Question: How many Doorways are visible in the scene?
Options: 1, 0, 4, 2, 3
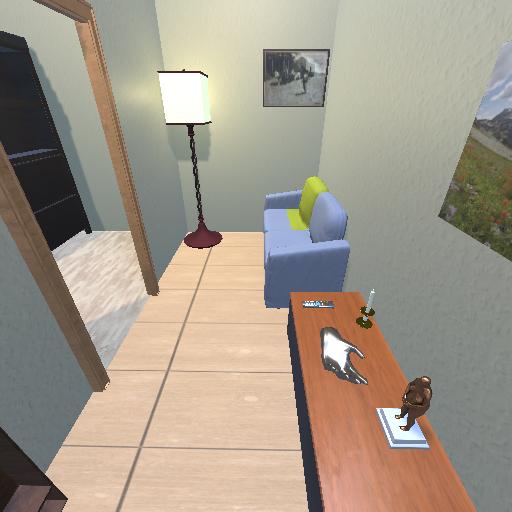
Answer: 1